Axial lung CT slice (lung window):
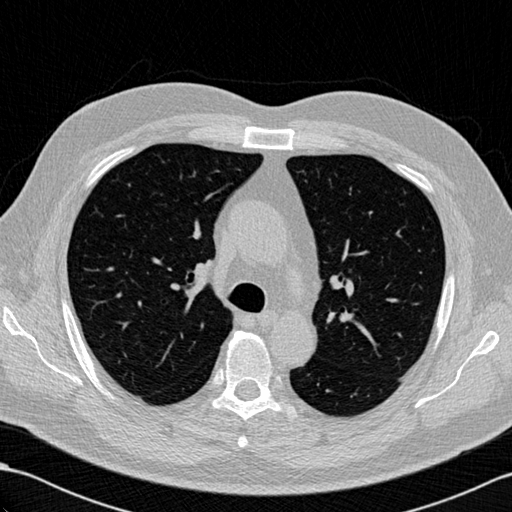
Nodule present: yes
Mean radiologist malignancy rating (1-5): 2